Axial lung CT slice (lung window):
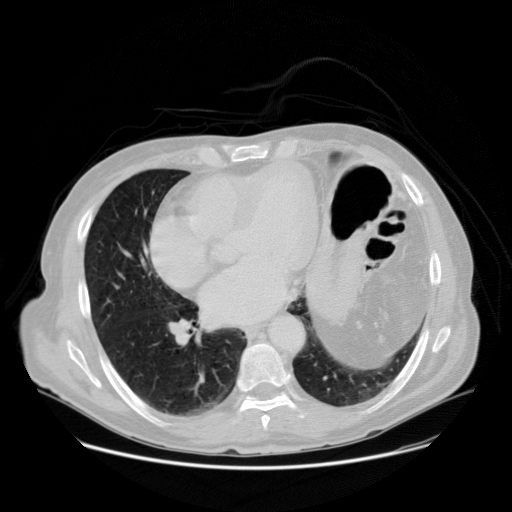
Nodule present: no